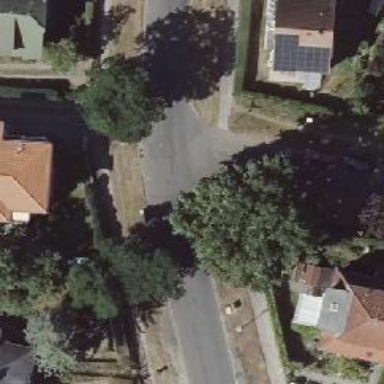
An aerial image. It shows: Unmarked crossing on the road.